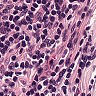
Metastatic tissue present: no